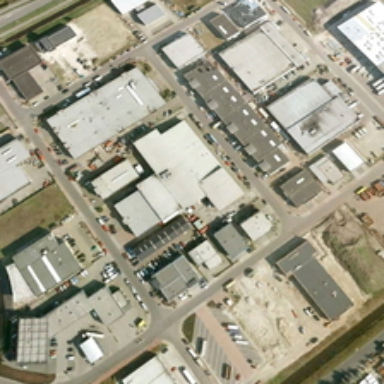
Many buildings are in an industrial area .